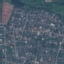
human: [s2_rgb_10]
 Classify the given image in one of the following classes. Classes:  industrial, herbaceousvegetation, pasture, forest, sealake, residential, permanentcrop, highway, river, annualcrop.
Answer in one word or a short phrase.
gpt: Residential